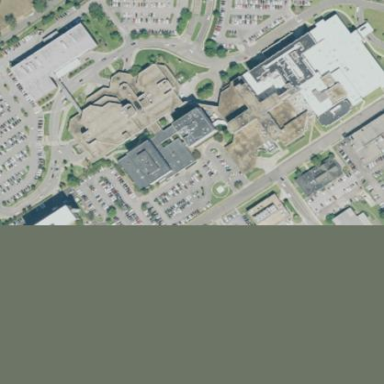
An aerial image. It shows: Hospital providing healthcare services.